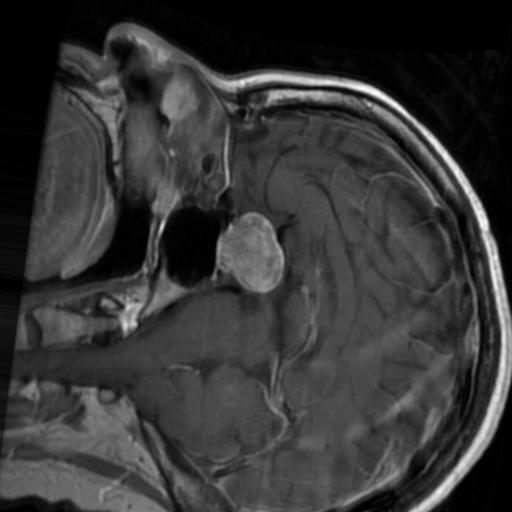
Label: brain_tumor